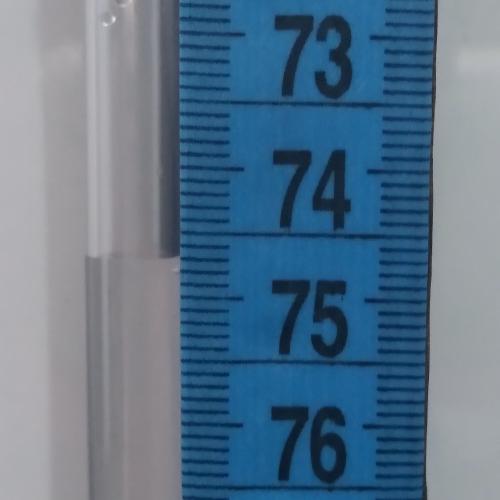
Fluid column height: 74.7 cm